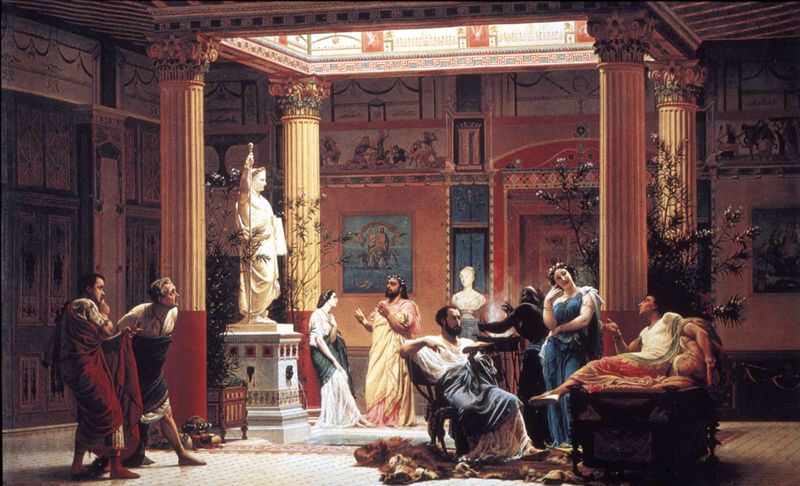
Titel: Flötenspieler
Künstler: Gustave Boulanger
Institution: Versaille, Musée national du Chânteau
Schlagwörter: blau, gott, schatten, weiß, frauen, licht, marmor, männer, säulen, rot, sockel, innenraum, sonne, decke, innen, renaissance, skulptur, statue, grazien, antike, diwan, rom, bibliothek, korinthisch, tunika, römisch, kapitel, atrium, artrium, senator, bärenfell, manner